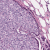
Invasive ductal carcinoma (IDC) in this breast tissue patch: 1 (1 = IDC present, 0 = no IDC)